【题型】解答题　【知识点】平面几何　【难度】easy
已知：如图，$AD = BD$，$CD = ED$，$\angle 1 = \angle 2$，试说明 $\angle 3 = \angle 1$ 的理由。
请按下列过程完成解答：

(1) 说明 $\triangle ADE$ 和 $\triangle BDC$ 全等的理由；

(2) 说明 $\angle 3 = \angle 1$ 的理由。
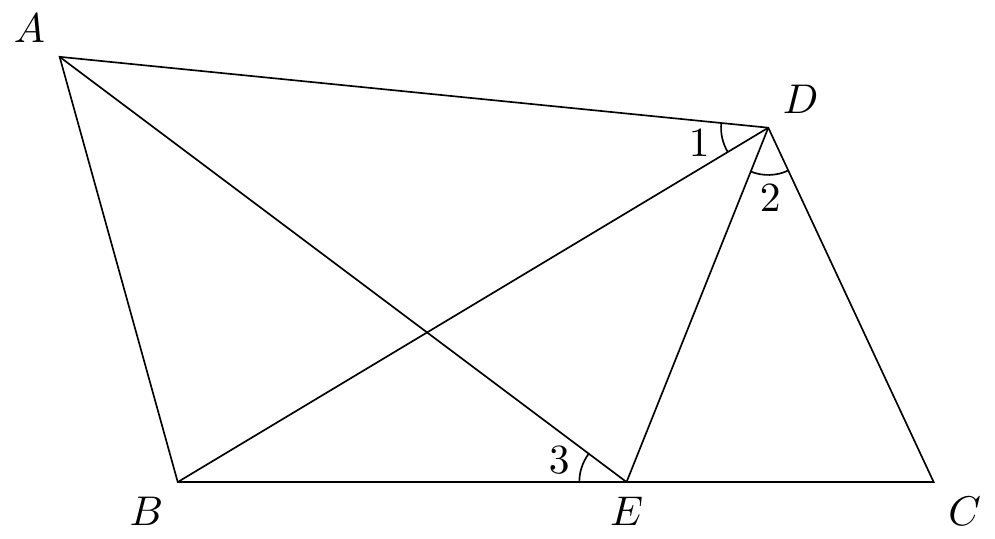
【解答】
(1) 解：$\because \angle 1 = \angle 2$，

$\therefore \angle 1 + \angle BDE = \angle 2 + \angle BDE$，

$\therefore \angle BDC = \angle ADE$，

在 $\triangle ADE$ 和 $\triangle BDC$ 中，

$\begin{cases}
AD = BD \\
\angle ADE = \angle BDC \\
CD = ED
\end{cases}$

$\therefore \triangle ADE \cong \triangle BDC \ (\text{SAS})$；

(2) 解：如图，令 $AE$、$BD$ 相交于点 $O$，

$\because \triangle ADE \cong \triangle BDC$，

$\therefore \angle DAE = \angle DBC$，

$\because \angle DAE + \angle 1 + \angle AOD = \angle CBD + \angle 3 + \angle BOE = 180^\circ$，$\angle AOD = \angle BOE$，

$\therefore \angle 1 = \angle 3$。
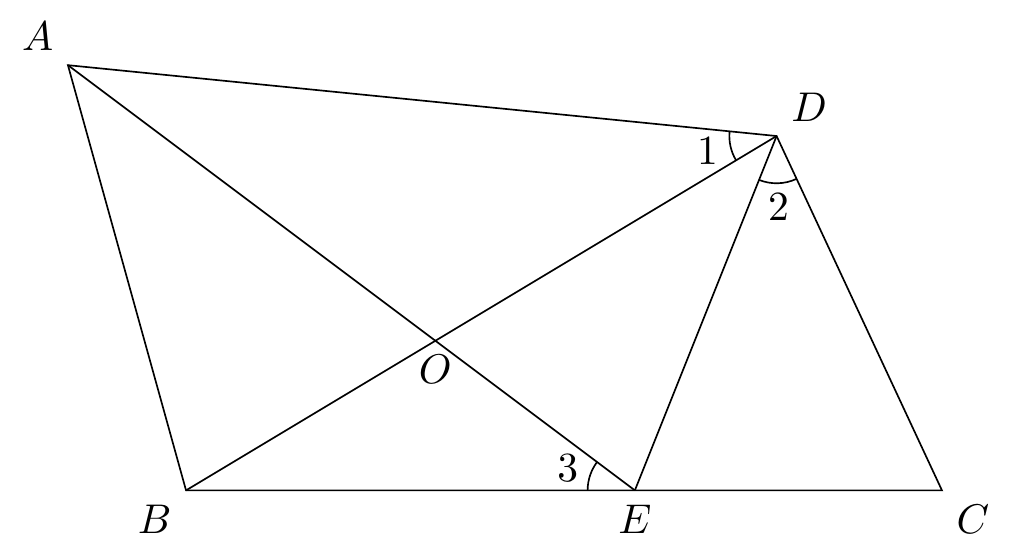